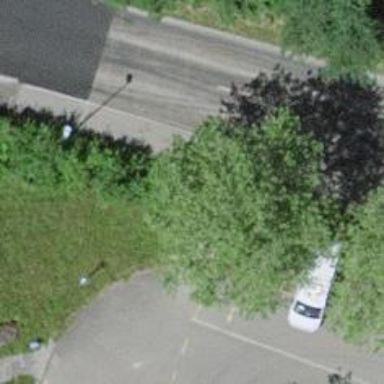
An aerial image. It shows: Bollard barrier.